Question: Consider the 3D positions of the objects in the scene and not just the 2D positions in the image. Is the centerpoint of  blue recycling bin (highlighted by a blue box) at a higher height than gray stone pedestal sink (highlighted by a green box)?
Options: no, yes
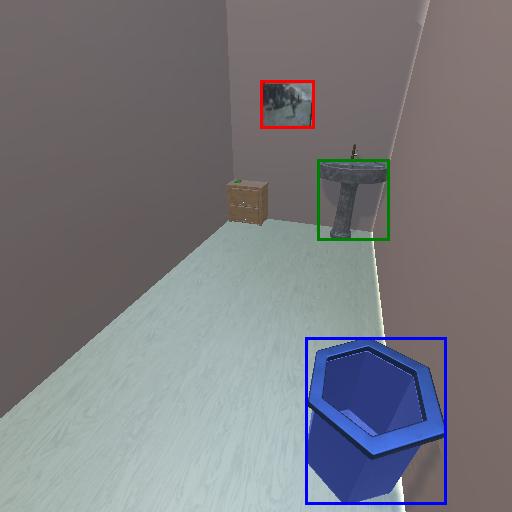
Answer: no